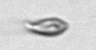
Label: Cryptophyta